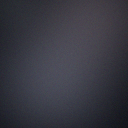
Screen state: off